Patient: sex M, age 72
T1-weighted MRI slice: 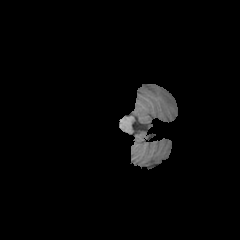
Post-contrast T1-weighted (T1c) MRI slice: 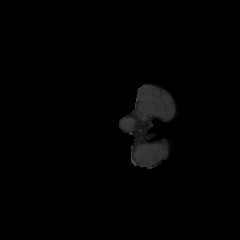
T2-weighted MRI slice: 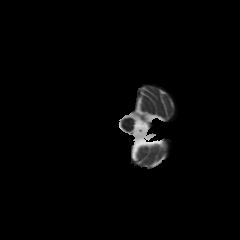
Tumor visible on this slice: no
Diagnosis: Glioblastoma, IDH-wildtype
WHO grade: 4